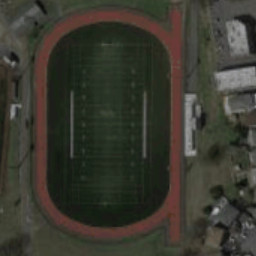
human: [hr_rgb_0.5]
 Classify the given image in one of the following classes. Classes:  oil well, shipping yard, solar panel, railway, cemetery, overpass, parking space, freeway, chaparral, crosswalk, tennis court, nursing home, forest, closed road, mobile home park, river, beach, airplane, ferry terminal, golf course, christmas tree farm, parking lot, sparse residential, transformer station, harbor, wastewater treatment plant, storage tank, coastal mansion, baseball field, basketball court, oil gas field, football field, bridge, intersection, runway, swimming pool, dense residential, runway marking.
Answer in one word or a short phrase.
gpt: football field